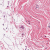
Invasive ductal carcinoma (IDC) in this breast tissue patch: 0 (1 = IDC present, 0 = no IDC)